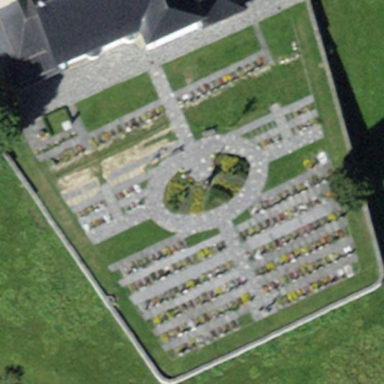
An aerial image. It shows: Cemetery.